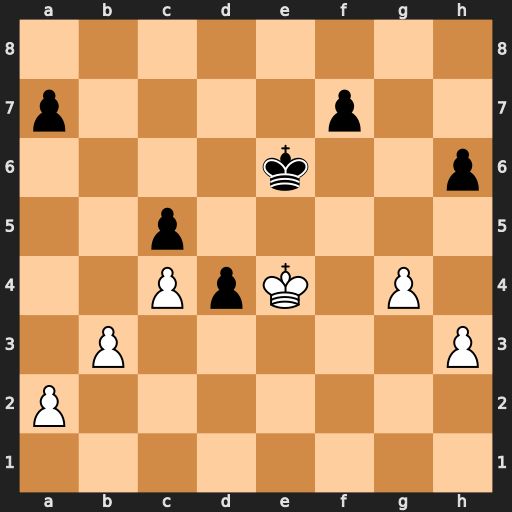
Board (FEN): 8/p4p2/4k2p/2p5/2PpK1P1/1P5P/P7/8
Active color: w
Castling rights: -
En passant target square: -
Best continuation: b4 cxb4 Kxd4